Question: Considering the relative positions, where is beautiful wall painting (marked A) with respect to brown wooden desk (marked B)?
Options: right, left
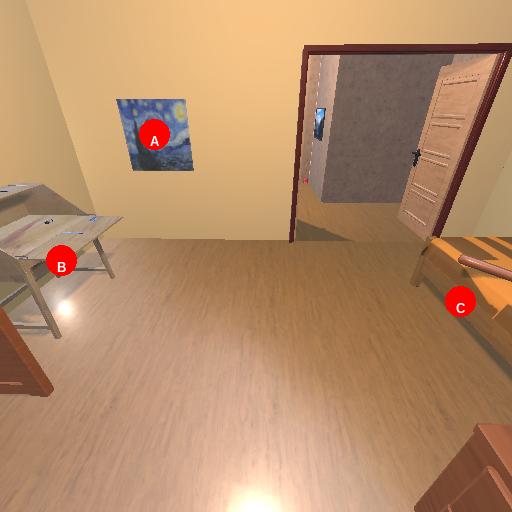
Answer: right